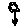
Label: flower